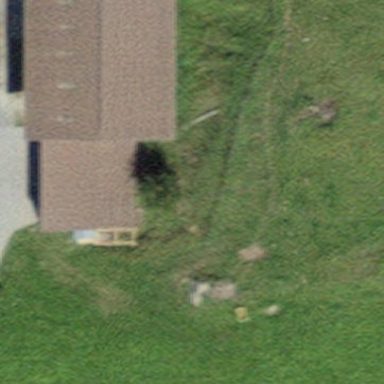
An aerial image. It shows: Farm building.